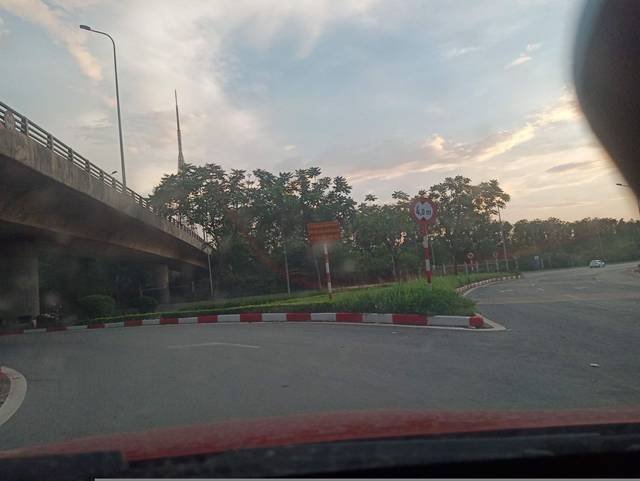
Region: Vietnam
Coordinates: 21.007, 105.767